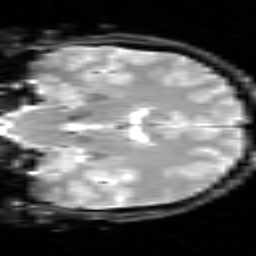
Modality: inplaneT2
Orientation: coronal
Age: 50
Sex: male